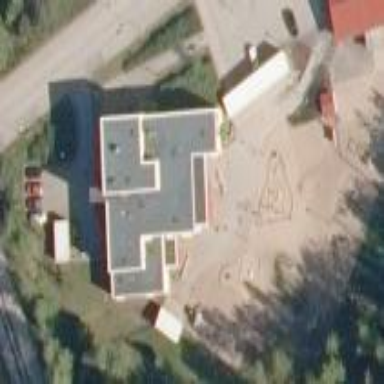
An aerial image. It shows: Kindergarten.